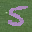
Label: 5